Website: crate-barrel
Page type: billing-address
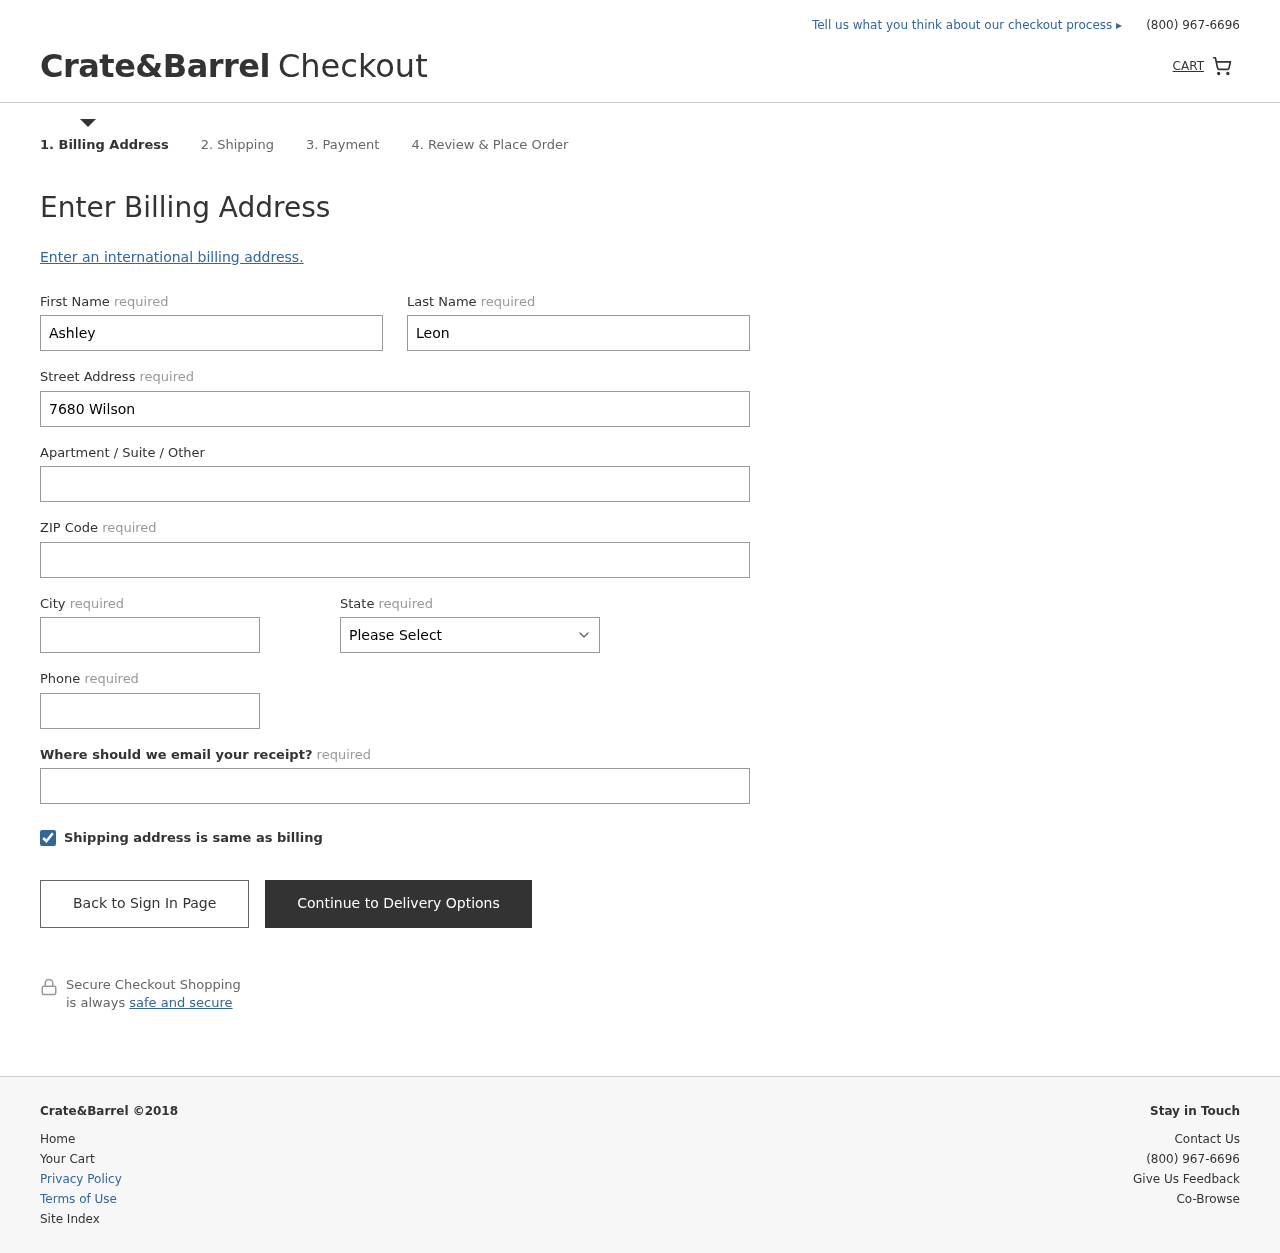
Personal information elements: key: PII_STATE
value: Florida
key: PII_FIRSTNAME
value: Ashley
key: PII_LASTNAME
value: Leon
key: PII_STREET
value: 7680 Wilson Ridge
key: PII_POSTCODE
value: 87585
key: PII_CITY
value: Peterton
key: PII_PHONE
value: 6274728342
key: PII_EMAIL
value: ashleyleon@gmail.com